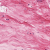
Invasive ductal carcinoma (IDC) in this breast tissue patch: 0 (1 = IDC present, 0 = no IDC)